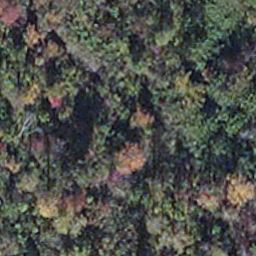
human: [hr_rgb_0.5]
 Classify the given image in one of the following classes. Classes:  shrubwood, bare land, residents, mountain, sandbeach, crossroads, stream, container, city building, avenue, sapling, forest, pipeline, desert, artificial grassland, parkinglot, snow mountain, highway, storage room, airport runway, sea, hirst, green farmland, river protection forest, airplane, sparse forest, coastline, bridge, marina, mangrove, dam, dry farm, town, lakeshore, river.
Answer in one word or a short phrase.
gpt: mangrove